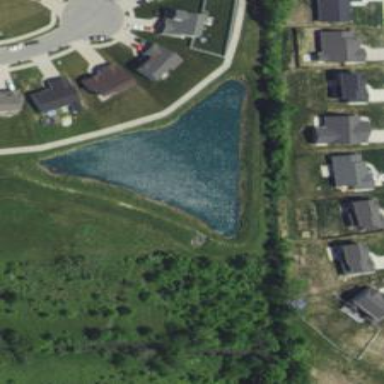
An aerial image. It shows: Serene pond surrounded by nature.